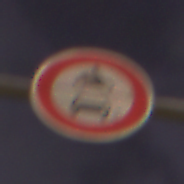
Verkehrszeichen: VerbotKraftfahrzeuge
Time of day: Night
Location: Outdoor (Suburban)
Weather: PartlyCloudy
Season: NotSpecified
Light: Artificial